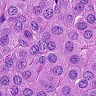
Metastatic tissue present: yes